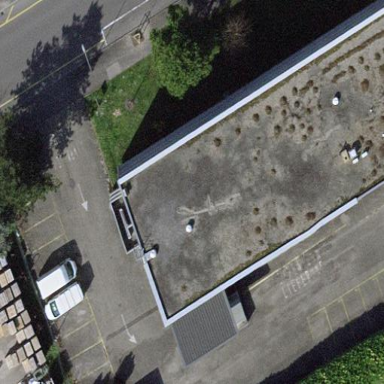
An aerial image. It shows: Office building with flat roof.